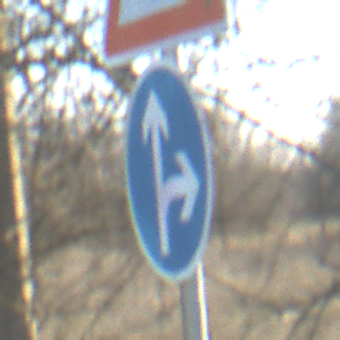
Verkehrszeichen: VorgeschriebeneFahrtrichtungGeradeausOderRechts
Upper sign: Lichtzeichenanlage
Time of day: MorningAfternoon
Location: Outdoor (Nature)
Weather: Clear
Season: NotSpecified
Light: Natural